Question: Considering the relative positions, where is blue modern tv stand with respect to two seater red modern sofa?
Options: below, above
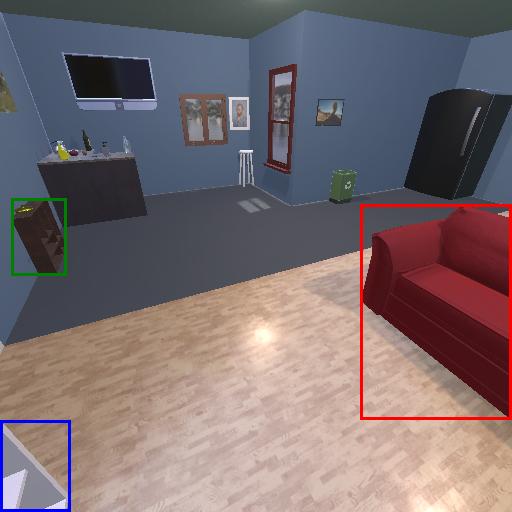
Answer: below